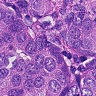
Metastatic tissue present: yes